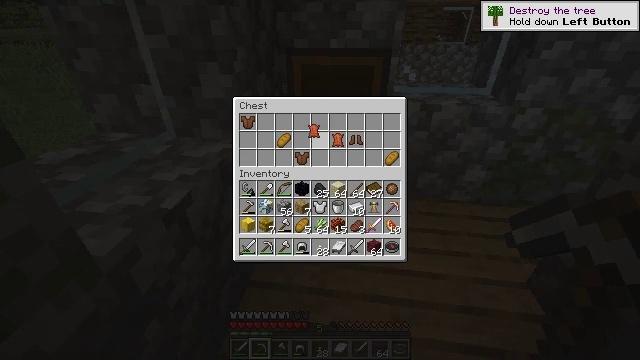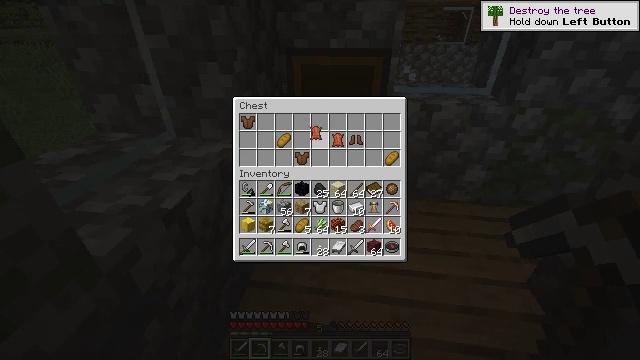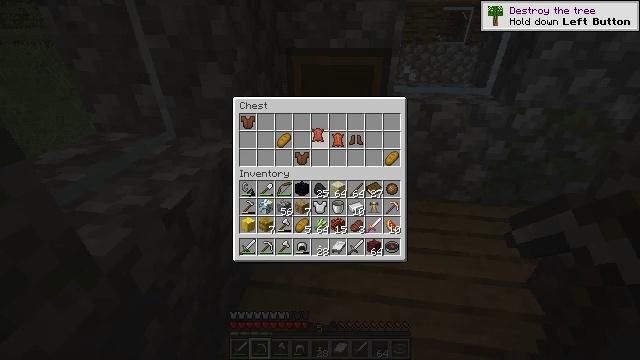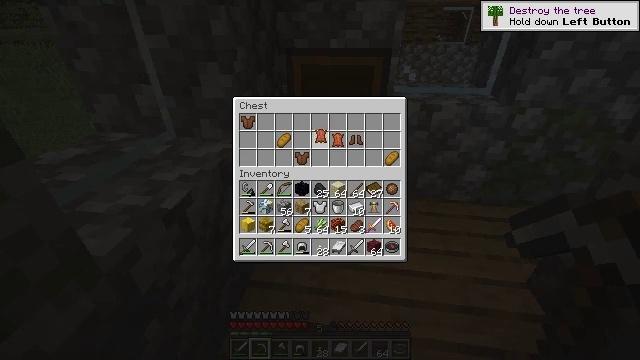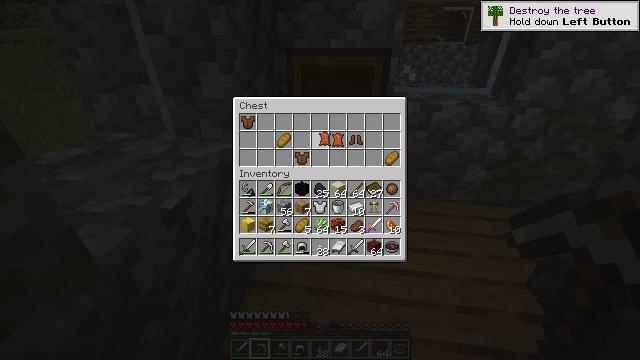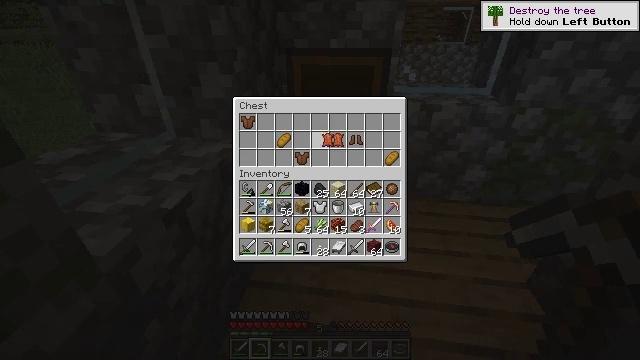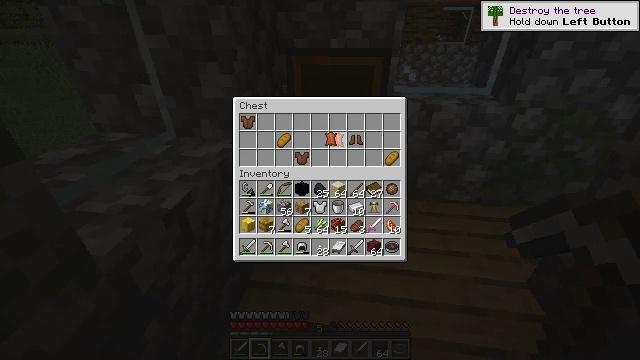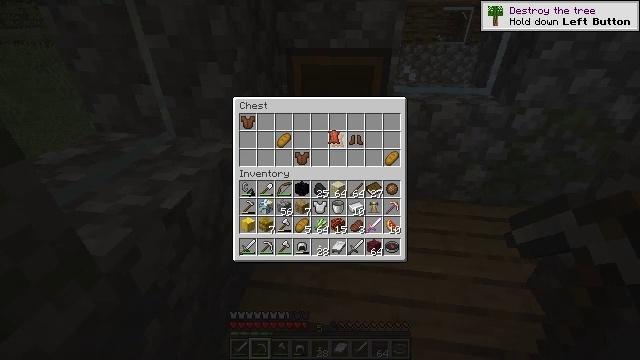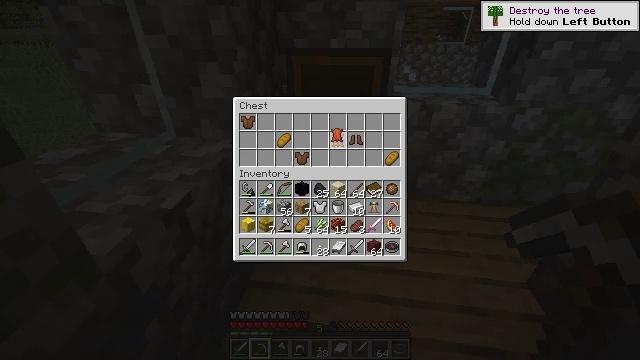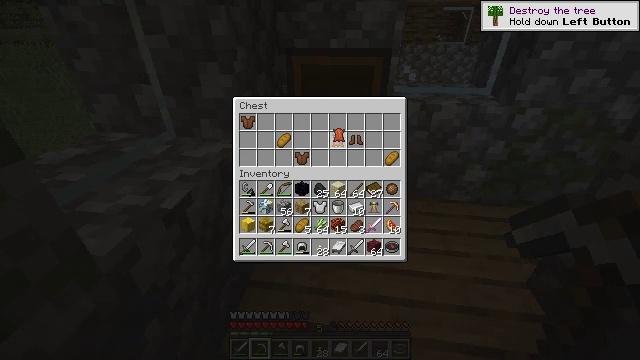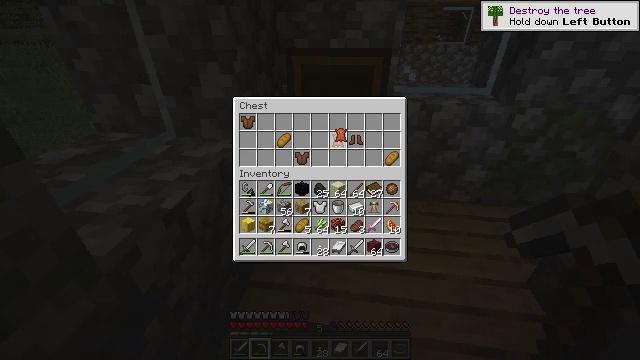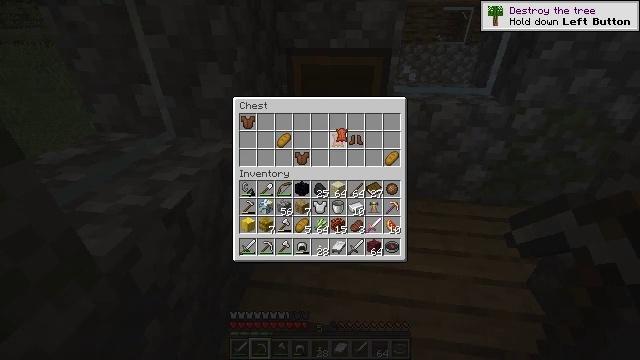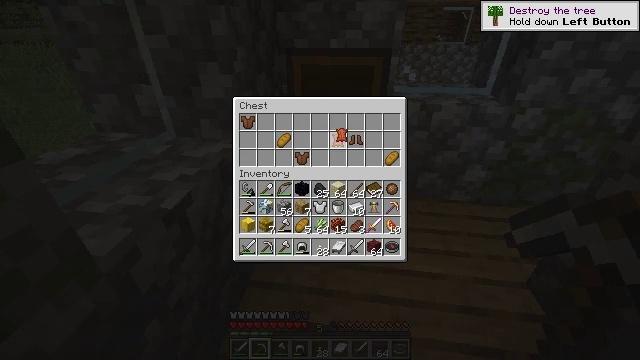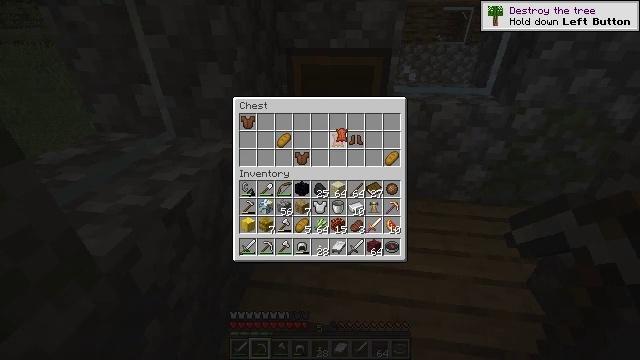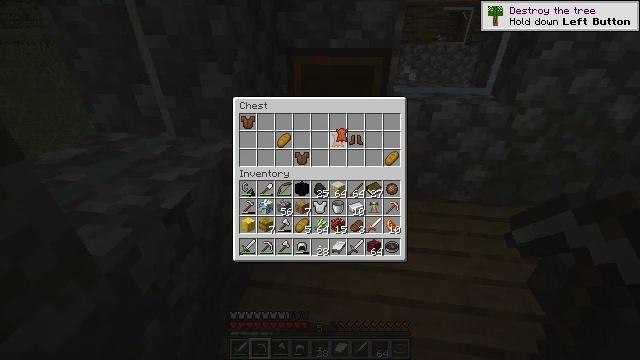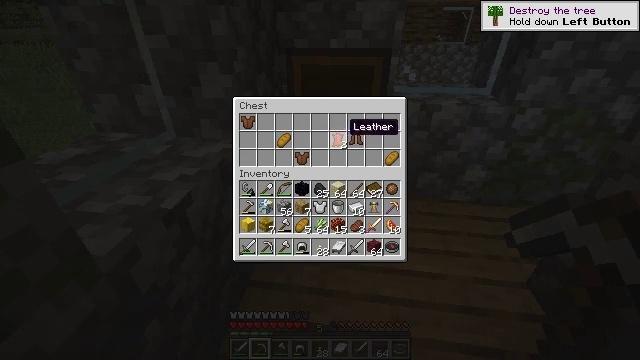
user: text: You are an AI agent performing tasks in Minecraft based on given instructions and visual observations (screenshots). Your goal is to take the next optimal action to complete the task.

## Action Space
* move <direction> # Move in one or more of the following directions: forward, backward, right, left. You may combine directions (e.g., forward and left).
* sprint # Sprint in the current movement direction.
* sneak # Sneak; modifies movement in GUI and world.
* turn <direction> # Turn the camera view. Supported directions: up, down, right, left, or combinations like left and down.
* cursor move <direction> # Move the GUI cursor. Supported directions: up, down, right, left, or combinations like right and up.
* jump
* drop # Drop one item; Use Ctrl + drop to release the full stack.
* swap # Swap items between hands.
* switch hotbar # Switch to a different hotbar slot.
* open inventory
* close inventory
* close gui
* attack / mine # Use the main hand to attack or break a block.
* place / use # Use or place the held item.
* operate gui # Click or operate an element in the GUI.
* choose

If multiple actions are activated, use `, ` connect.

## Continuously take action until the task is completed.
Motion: motion action
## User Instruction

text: Destroy the cauldron to put it in your inventory.
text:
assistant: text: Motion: no_op
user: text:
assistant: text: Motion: no_op
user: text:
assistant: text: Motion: no_op
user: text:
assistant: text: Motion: no_op
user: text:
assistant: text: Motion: no_op
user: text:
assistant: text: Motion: no_op
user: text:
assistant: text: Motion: no_op
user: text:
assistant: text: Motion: no_op
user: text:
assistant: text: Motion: no_op
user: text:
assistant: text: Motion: no_op
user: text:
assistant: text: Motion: no_op
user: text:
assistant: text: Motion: attack / mine
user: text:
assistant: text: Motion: attack / mine
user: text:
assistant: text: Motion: attack / mine
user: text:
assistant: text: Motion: no_op
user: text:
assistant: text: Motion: no_op
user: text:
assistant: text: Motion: no_op
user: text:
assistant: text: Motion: no_op
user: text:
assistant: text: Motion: no_op
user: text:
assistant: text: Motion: no_op
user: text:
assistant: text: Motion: no_op
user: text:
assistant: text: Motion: turn right
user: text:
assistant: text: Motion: no_op
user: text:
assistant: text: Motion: no_op
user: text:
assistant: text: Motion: no_op
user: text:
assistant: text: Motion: no_op
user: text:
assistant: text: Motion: no_op
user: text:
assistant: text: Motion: no_op
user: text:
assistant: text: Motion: no_op
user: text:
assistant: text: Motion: no_op